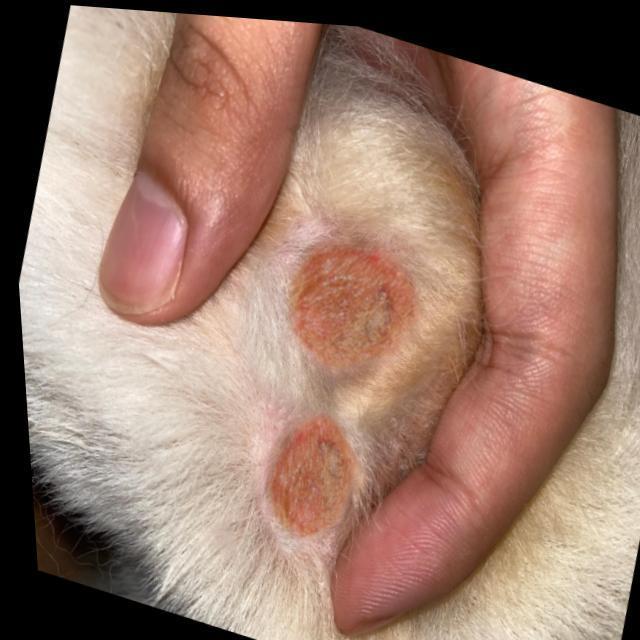
Canine ringworm (Dermatophytosis) — fungal infection caused by Microsporum or Trichophyton. Presents with circular alopecia, scaling, crusting, and broken hairs.